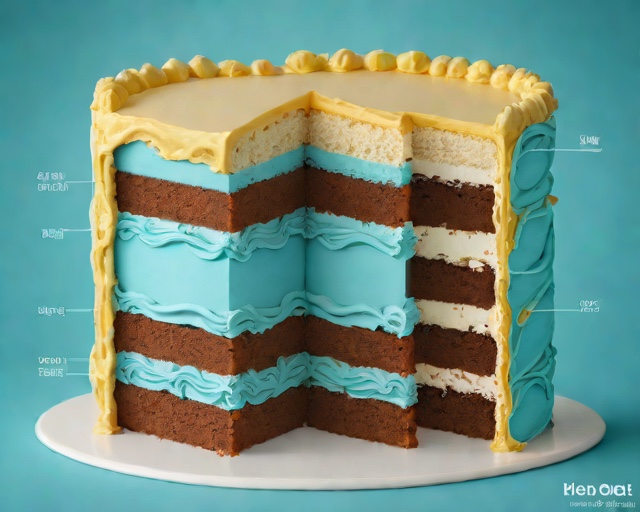
Category: Birthday